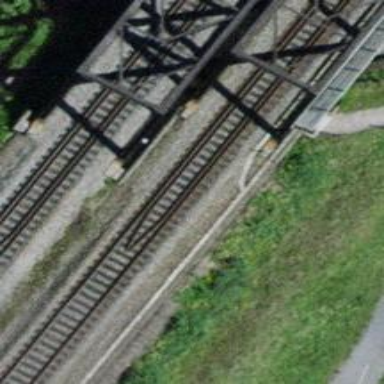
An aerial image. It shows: Railway bridge with electrified contact lines.